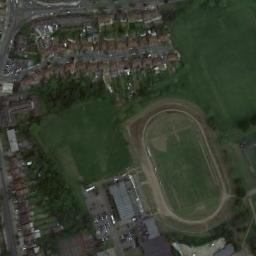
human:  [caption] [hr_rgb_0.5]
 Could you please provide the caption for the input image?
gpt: There are a lot of buildings beside the ground track field .

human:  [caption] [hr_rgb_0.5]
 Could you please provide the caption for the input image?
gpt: There are green Spaces around the track and field .

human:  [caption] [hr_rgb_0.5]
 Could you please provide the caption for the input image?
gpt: The ground track field is on a lawn and is surrounded by lots of houses arranged neatly .

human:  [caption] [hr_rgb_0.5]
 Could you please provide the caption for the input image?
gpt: The track and field are built on the lawn, Next to the residential area .

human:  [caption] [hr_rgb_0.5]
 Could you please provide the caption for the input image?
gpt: There are green lawns around the ground track field with a brown track .